Question: my problem is a white line at the bottom of the screen. I have no idea why it is there. It looks like this :

This layout is defined in XML:
'''
<?xml version="1.0" encoding="utf-8"?>
<RelativeLayout xmlns:android="http://schemas.android.com/apk/res/android"
android:layout_width="fill_parent"
android:layout_height="fill_parent"
android:background="@android:color/black"
android:orientation="vertical" >
<LinearLayout
xmlns:android="http://schemas.android.com/apk/res/android"
android:id="@+id/linearLayout1"
android:layout_width="250dp"
android:layout_height="wrap_content"
android:layout_alignParentBottom="true"
android:layout_centerInParent="true"
android:layout_gravity="bottom"
android:layout_marginBottom="30dp"
android:orientation="vertical" >
<!-- MAIN TITLE -->
<!-- LOGIN TITLE -->
<TextView
android:id="@+id/login_label"
android:layout_width="fill_parent"
android:layout_height="wrap_content"
android:text="@string/login"
android:textColor="@android:color/white"
android:textSize="18sp" />
<!-- LOGIN TEXT -->
<EditText
android:id="@+id/login_text"
android:layout_width="250dp"
android:layout_height="wrap_content"
android:inputType="textNoSuggestions"
android:background="@android:color/white"
android:textSize="18dp" />
<!-- PASSWORD TITLE -->
<TextView
android:id="@+id/password_label"
android:layout_width="250dp"
android:layout_height="wrap_content"
android:layout_marginTop="5sp"
android:text="@string/password"
android:textColor="@android:color/white"
android:textSize="18sp" />
<!-- PASSWORD TEXT -->
<EditText
android:id="@+id/password_text"
android:layout_width="250dp"
android:layout_height="wrap_content"
android:layout_marginBottom="10dp"
android:inputType="textPassword"
android:background="@android:color/white"
android:textSize="18dp" />
<!-- LOG IN BUTTON -->
<Button
android:id="@+id/login_button"
android:layout_width="120dp"
android:layout_height="wrap_content"
android:layout_gravity="center"
android:background="#3DB0E1"
android:padding="12dp"
android:text="@string/login_button"
android:textColor="@android:color/white" />
</LinearLayout>
</RelativeLayout>
'''
I also noticed, that it happens only after launch of my application. If I come here from another activity bzy 'startActivity(intent)', the line is gone.
Any help would be appreciated.
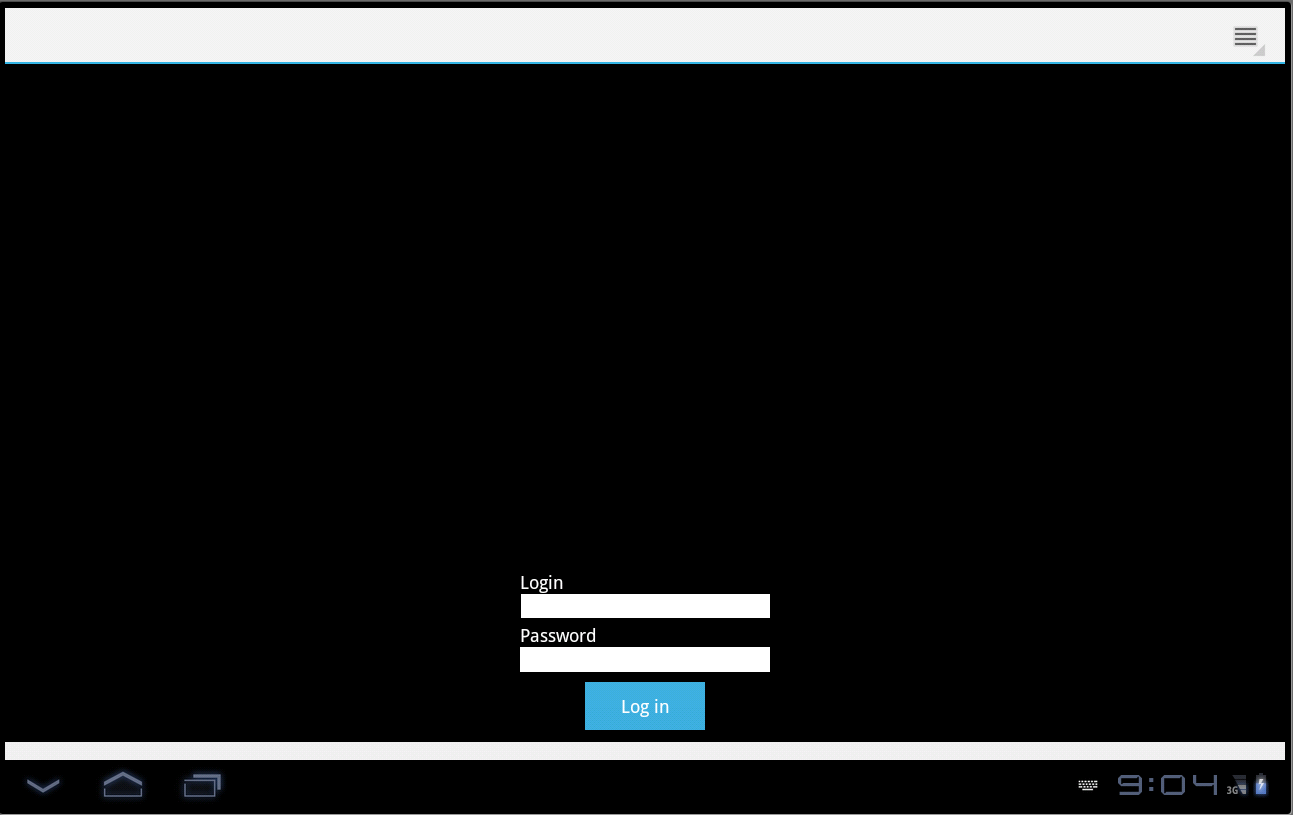
Answer: Actually it will disappear once you recreate it(bug posted), so all you need to do is basically recreate it.
'''
Intent intent;
intent = getIntent();
if (intent.getBooleanExtra("FIRST", true)) {
LoginActivity.this.finish();
intent = new Intent().setClass(LoginActivity.this, LoginActivity.class);
intent.putExtra("FIRST", false);
startActivity(intent);
}
'''